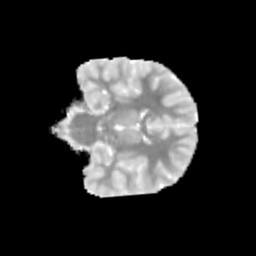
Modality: MD
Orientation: coronal
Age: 10
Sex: male
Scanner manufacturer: siemens
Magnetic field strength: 3 T
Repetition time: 3.8 s
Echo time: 0.07 s